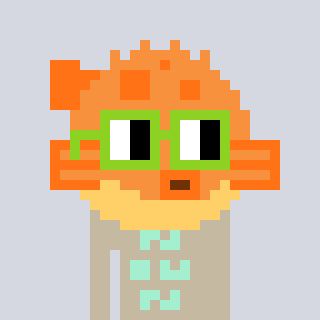
a pixel art character with square light green glasses, a pufferfish-shaped head and a bege-colored body on a cool background